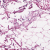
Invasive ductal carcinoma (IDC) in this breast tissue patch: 0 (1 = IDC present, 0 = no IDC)